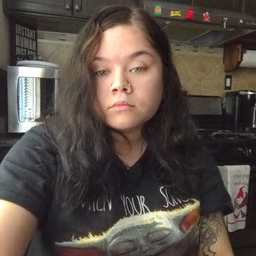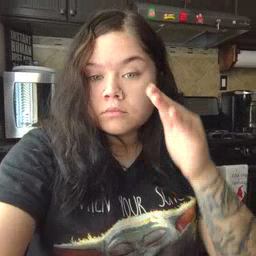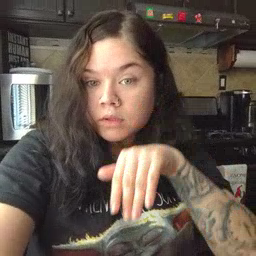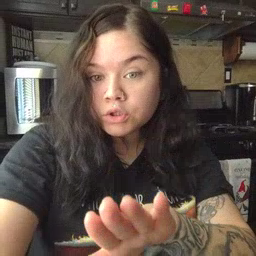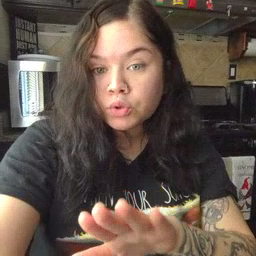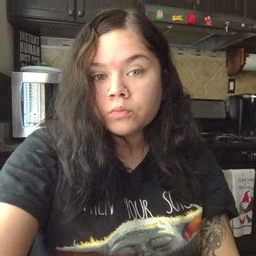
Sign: into